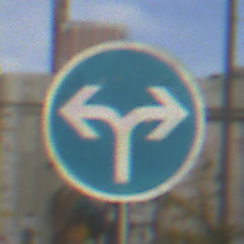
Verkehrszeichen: VorgeschriebeneFahrtrichtungRechtsOderLinks
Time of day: MorningAfternoon
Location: Outdoor (Urban)
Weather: PartlyCloudy
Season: NotSpecified
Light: Natural